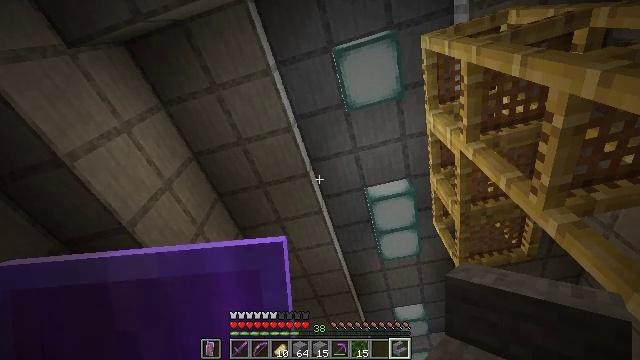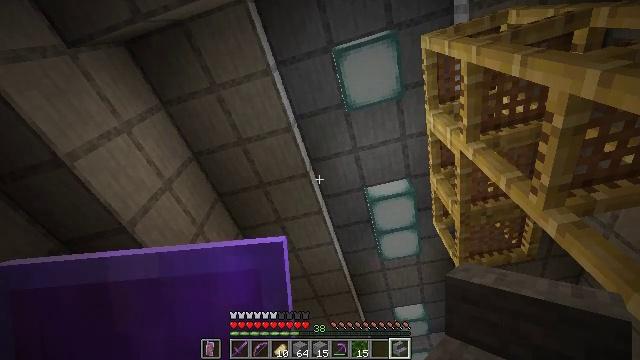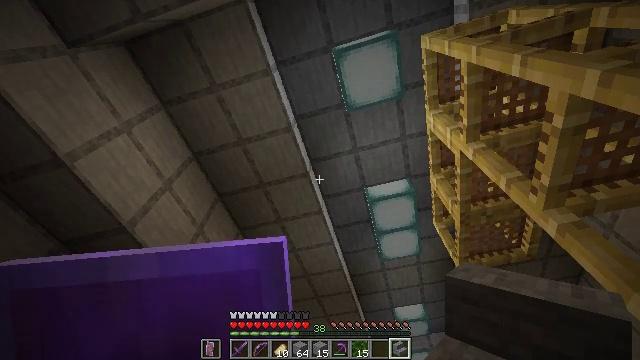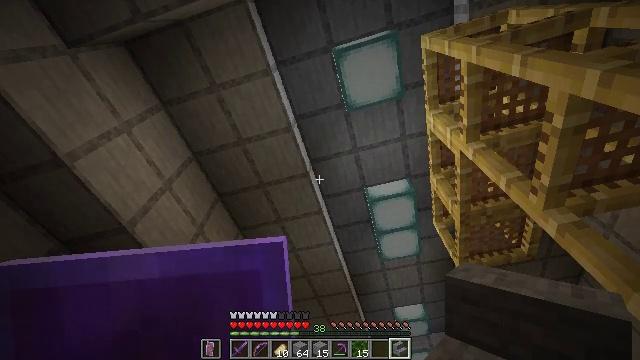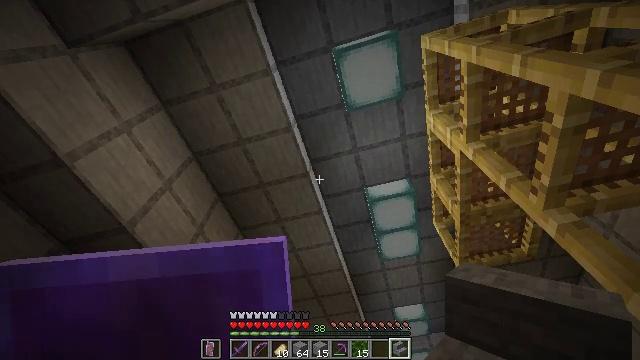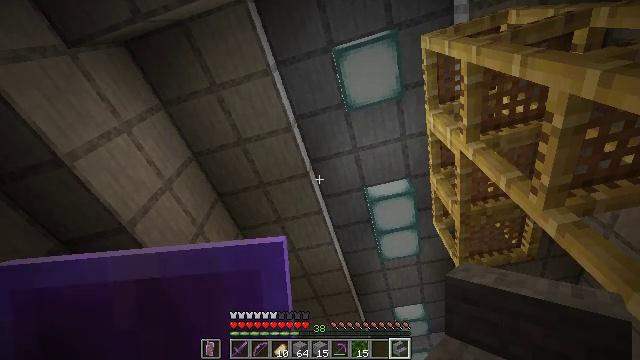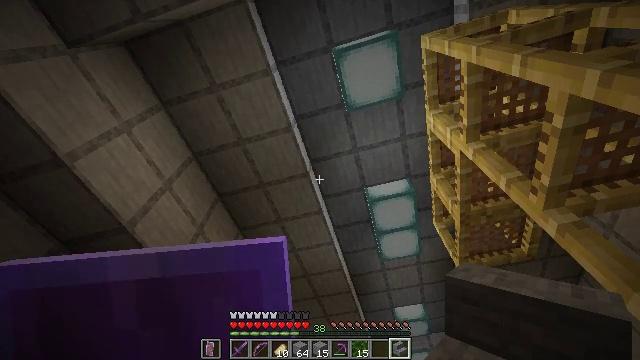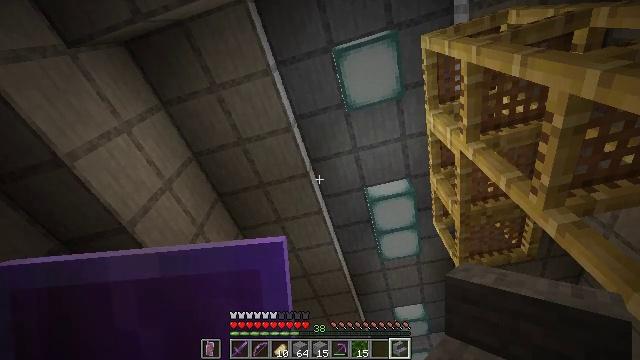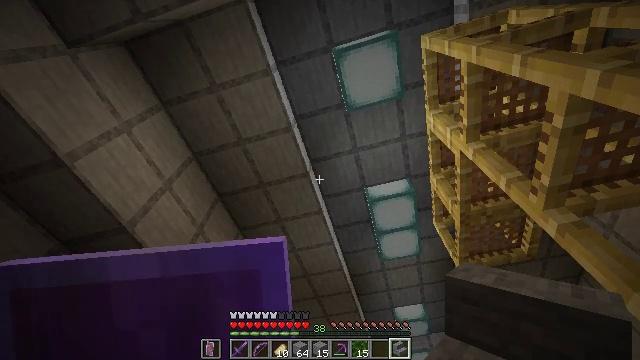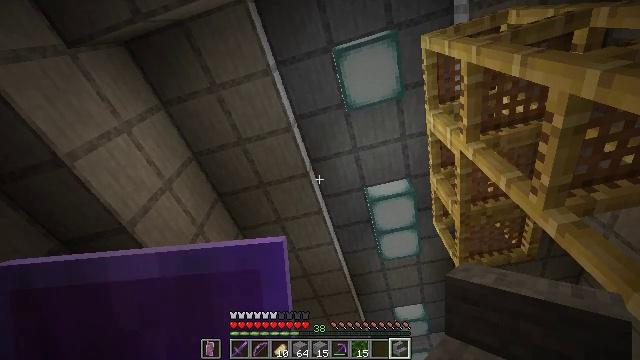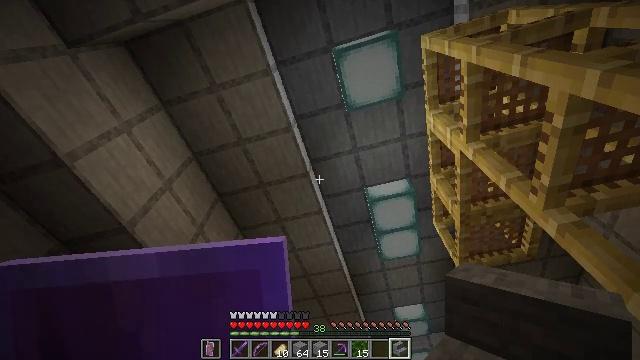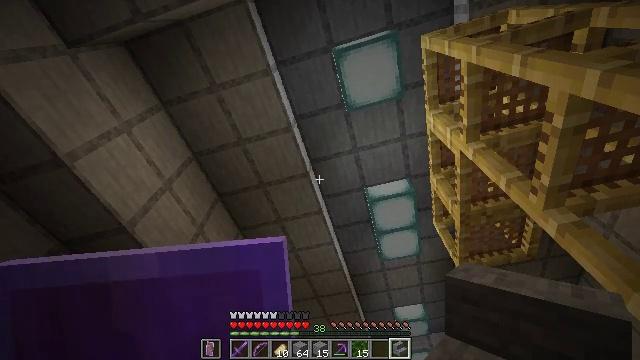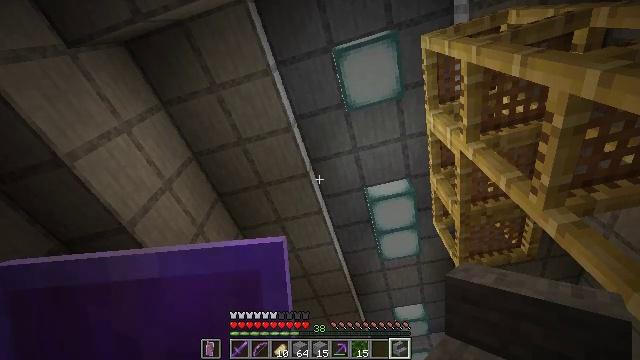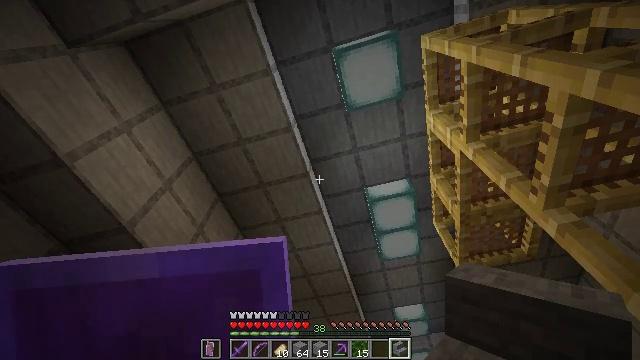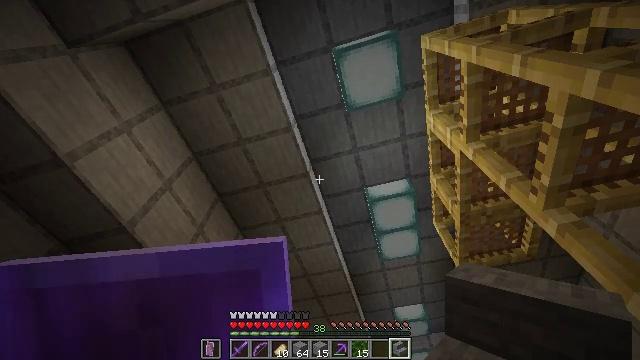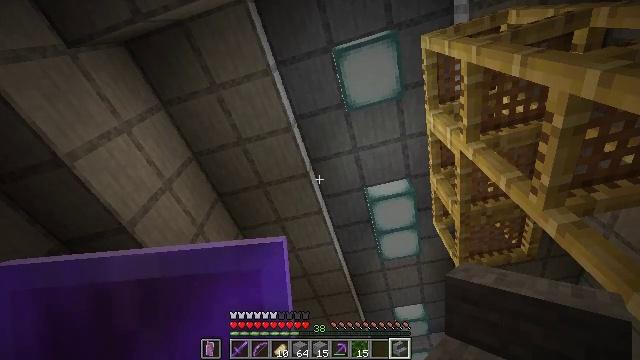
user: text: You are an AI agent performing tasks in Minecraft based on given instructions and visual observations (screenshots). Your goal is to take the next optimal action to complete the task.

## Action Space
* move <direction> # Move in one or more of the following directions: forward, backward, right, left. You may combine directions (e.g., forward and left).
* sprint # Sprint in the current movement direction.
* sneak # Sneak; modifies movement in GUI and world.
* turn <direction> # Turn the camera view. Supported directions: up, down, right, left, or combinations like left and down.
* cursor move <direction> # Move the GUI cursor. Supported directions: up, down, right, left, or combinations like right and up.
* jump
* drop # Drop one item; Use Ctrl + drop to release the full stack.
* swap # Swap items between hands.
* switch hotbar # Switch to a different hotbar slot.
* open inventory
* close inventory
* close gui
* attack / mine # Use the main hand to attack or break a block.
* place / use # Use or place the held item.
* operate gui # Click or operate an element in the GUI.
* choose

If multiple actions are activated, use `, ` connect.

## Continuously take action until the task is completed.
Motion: motion action
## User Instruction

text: Attack the sea lantern to retrieve it.
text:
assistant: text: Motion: no_op
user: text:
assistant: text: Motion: no_op
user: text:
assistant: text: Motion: no_op
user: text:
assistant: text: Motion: no_op
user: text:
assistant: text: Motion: no_op
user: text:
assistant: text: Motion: no_op
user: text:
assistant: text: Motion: no_op
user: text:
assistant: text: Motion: no_op
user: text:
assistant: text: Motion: no_op
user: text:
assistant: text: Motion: no_op
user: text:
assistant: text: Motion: no_op
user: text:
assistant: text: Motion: no_op
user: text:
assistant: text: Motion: no_op
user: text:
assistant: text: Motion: no_op
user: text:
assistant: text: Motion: no_op
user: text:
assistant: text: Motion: no_op
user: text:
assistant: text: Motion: no_op
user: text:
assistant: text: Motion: no_op
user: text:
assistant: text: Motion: no_op
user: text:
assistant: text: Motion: no_op
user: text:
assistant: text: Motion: no_op
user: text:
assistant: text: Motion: no_op
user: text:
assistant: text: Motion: no_op
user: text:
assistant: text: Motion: no_op
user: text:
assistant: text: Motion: no_op
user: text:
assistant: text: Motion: no_op
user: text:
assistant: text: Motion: no_op
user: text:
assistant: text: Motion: no_op
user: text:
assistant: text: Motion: no_op
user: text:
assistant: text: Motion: no_op